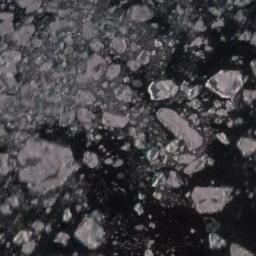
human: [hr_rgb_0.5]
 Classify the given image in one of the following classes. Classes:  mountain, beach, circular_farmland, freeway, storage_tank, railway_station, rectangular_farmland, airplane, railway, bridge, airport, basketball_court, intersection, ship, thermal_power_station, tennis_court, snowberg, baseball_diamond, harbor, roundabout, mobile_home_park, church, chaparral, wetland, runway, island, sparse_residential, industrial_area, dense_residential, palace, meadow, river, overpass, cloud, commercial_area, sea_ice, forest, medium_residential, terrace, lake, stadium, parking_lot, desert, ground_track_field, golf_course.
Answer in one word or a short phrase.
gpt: sea_ice